Brain MRI, t1w sequence, axial 2D slice.
Patient: age 29, sex F, weight 95 kg, height 1.95 m
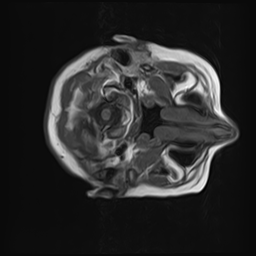